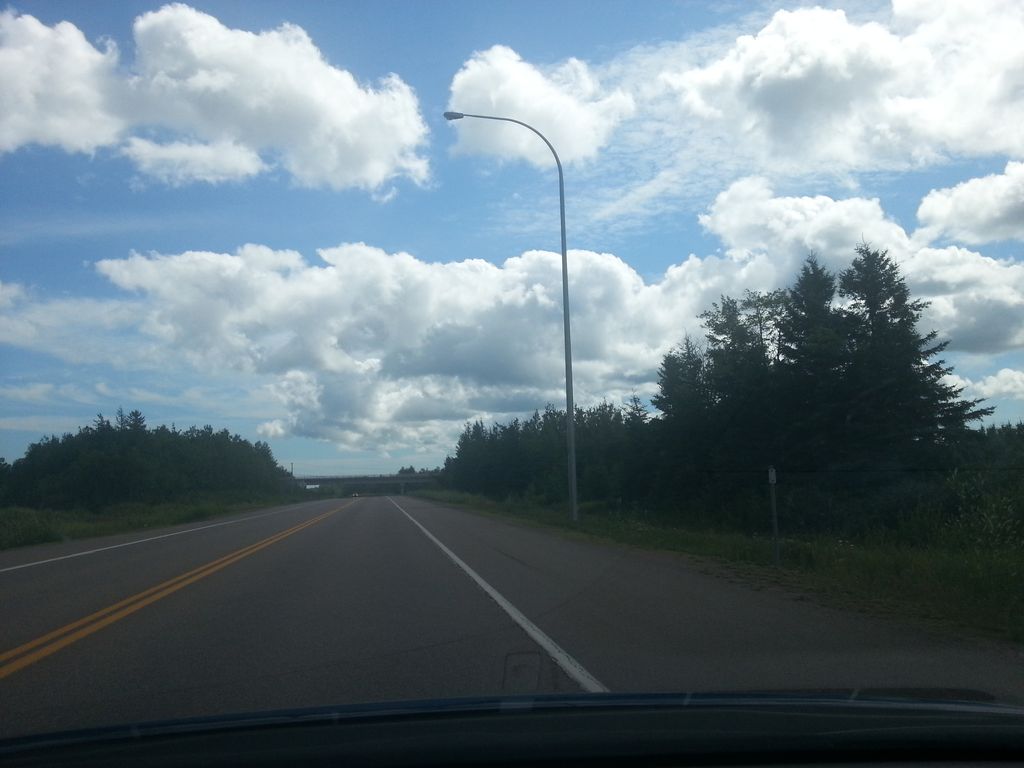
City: charlottetown